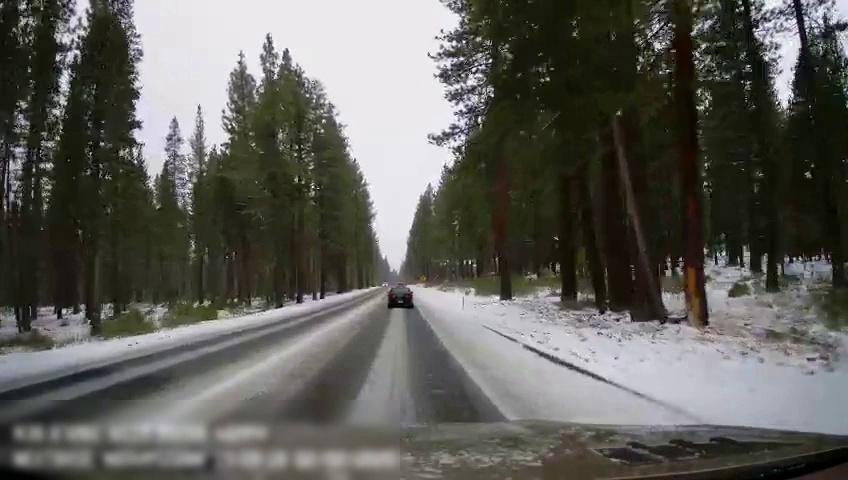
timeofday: Day
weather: Snowy
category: Drivable Space
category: Vehicles | Car
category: Lanes | Current Lane